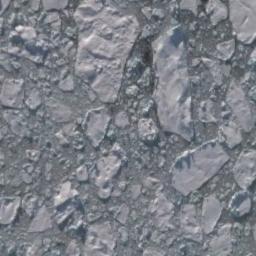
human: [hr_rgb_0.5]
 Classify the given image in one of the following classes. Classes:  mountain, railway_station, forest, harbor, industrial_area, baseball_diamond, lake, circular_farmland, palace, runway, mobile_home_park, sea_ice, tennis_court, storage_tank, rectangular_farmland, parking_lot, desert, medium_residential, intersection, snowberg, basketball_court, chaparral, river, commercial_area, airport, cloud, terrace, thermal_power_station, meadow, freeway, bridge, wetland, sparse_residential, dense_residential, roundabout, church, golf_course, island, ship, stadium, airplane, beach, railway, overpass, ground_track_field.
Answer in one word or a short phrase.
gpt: sea_ice